Question: I want to develop education app about programming but I don't khow how to display source code ( Java / XML / C# / ... ) in TextView.
I think this is not work because syntax will mess up.
'''
myTextView.SetText("MY_SOURCE_CODE");
'''
So, Do anyone have an idea for this problem ? I know I could use library like <URL> in Android Studio , but I have no idea how to do this in Xamarin.Android
I would like to create something like this.

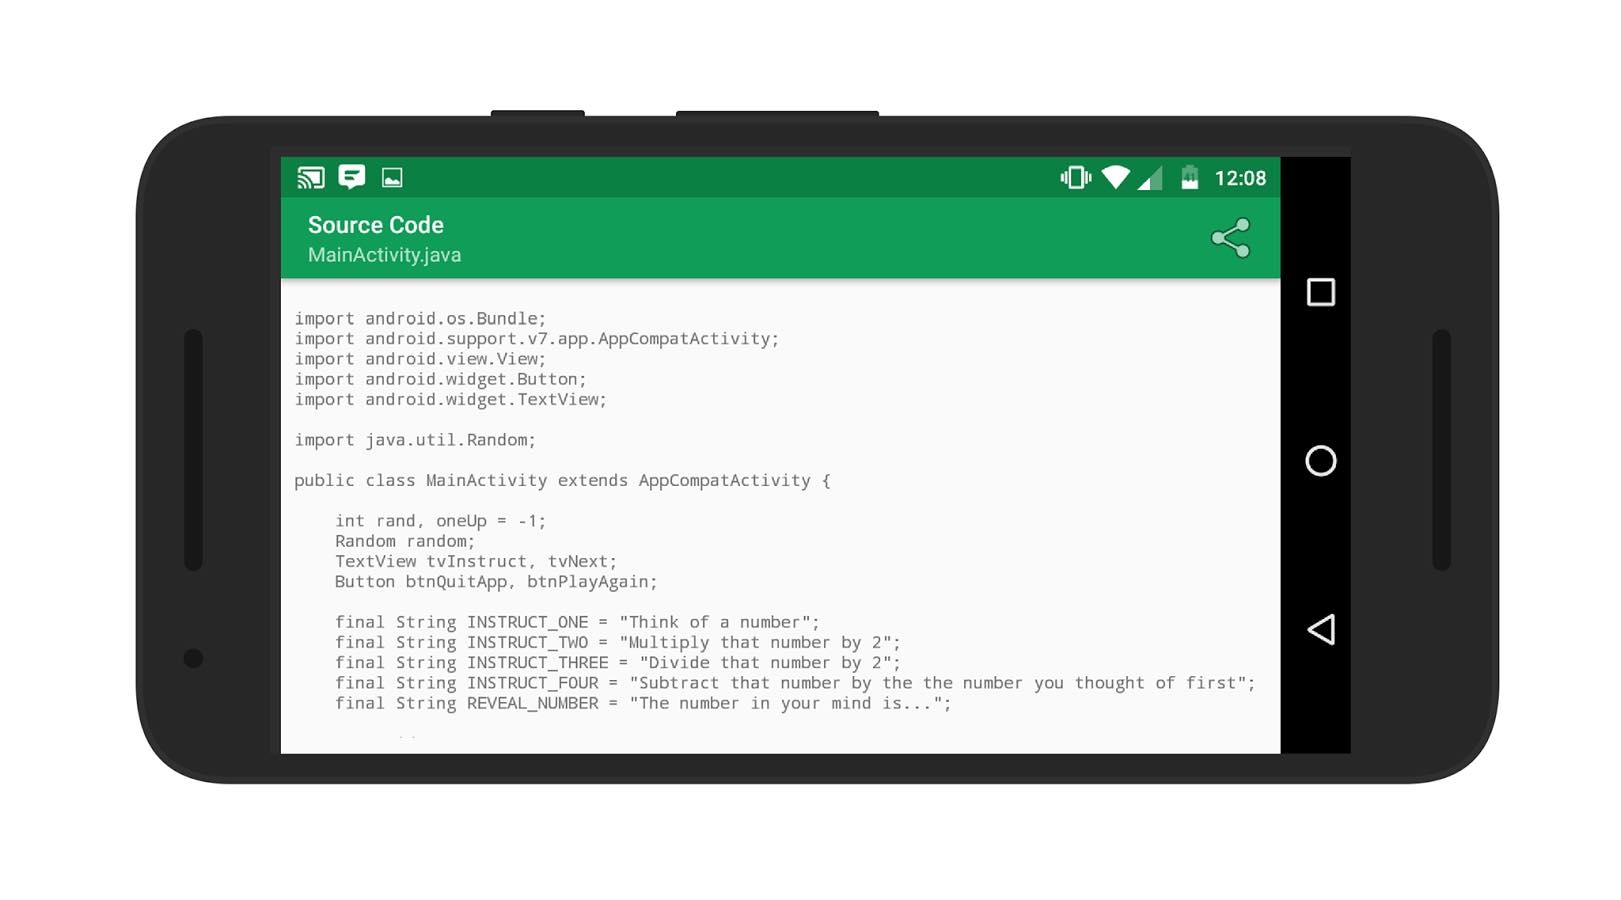
Answer: You could refer to this <URL>, the 'CodeView''s type is a 'WebView' but it could implement the same feature. And you could directly using it by download from nuget package :
<URL>
Add the view to your layout :
'''
<br.tiagohm.codeview.CodeView
android:id="@+id/codeView"
android:layout_width="match_parent"
android:layout_height="0dp"
android:layout_weight="1"
app:cv_font_size="14"
app:cv_highlight_line_number="36"
app:cv_show_line_number="true"
app:cv_start_line_number="0"
app:cv_wrap_line="true"
app:cv_zoom_enable="true">
</br.tiagohm.codeview.CodeView>
'''
When use it :
'''
public class CodeViewActivity : AppCompatActivity, CodeView.IOnHighlightListener
{
CodeView mCodeView;
private ProgressDialog mProgressDialog;
private int themePos = 0;
protected override void OnCreate(Bundle savedInstanceState)
{
base.OnCreate(savedInstanceState);
SetContentView(Resource.Layout.codeView);
mCodeView = FindViewById<CodeView>(Resource.Id.codeView);
mCodeView.SetOnHighlightListener(this)
.SetOnHighlightListener(this)
.SetTheme(Br.Tiagohm.Theme.ArduinoLight)
.SetCode(JAVA_CODE)
.SetLanguage(Language.Auto)
.SetWrapLine(true)
.SetFontSize(14)
.SetZoomEnabled(true)
.SetShowLineNumber(true)
.SetStartLineNumber(1)
.Apply();
mCodeView.SetTheme(Br.Tiagohm.Theme.All.ElementAt(1)).Apply();
}
private void setHighlightTheme(int pos)
{
mCodeView.SetTheme(Br.Tiagohm.Theme.All.ElementAt(pos)).Apply();
Toast.MakeText(this, Br.Tiagohm.Theme.All.ElementAt(pos).Name, ToastLength.Short).Show();
}
public void OnFinishCodeHighlight()
{
if (mProgressDialog != null)
{
mProgressDialog.Dismiss();
}
Toast.MakeText(this, "line count: " + mCodeView.LineCount, ToastLength.Short).Show();
}
public void OnFontSizeChanged(int sizeInPx)
{
Log.Debug("TAG", "font-size: " + sizeInPx + "px");
}
public void OnLanguageDetected(Language language, int relevance)
{
Toast.MakeText(this, "language: " + language + " relevance: " + relevance, ToastLength.Short).Show();
}
public void OnLineClicked(int lineNumber, string content)
{
Toast.MakeText(this, "line: " + lineNumber + " html: " + content, ToastLength.Short).Show();
}
public void OnStartCodeHighlight()
{
mProgressDialog = ProgressDialog.Show(this, null, "Carregando...", true);
}
#region Code
private static String JAVA_CODE = "package com.example.android.bluetoothchat;
" +
"
" +
"import android.os.Bundle;
" +
"import android.support.v4.app.FragmentTransaction;
" +
"import android.view.Menu;
" +
"import android.view.MenuItem;
" +
"import android.widget.ViewAnimator;
" +
"
" +
"import com.example.android.common.activities.SampleActivityBase;
" +
"import com.example.android.common.logger.Log;
" +
"import com.example.android.common.logger.LogFragment;
" +
"import com.example.android.common.logger.LogWrapper;
" +
"import com.example.android.common.logger.MessageOnlyLogFilter;
" +
"
" +
"/**
" +
" * A simple launcher activity containing a summary sample description, sample log and a custom
" +
" * {@link android.support.v4.app.Fragment} which can display a view.
" +
" * <p>
" +
" * For devices with displays with a width of 720dp or greater, the sample log is always visible,
" +
" * on other devices it's visibility is controlled by an item on the Action Bar.
" +
" */
" +
"public class MainActivity extends SampleActivityBase {
" +
"
" +
" public static final String TAG = "MainActivity";
" +
"
" +
" // Whether the Log Fragment is currently shown
" +
" private boolean mLogShown;
" +
"
" +
" @Override
" +
" protected void onCreate(Bundle savedInstanceState) {
" +
" super.onCreate(savedInstanceState);
" +
" setContentView(R.layout.activity_main);
" +
"
" +
" if (savedInstanceState == null) {
" +
" FragmentTransaction transaction = getSupportFragmentManager().beginTransaction();
" +
" BluetoothChatFragment fragment = new BluetoothChatFragment();
" +
" transaction.replace(R.id.sample_content_fragment, fragment);
" +
" transaction.commit();
" +
" }
" +
" }
" +
"
" +
" @Override
" +
" public boolean onCreateOptionsMenu(Menu menu) {
" +
" getMenuInflater().inflate(R.menu.main, menu);
" +
" return true;
" +
" }
" +
"
" +
" @Override
" +
" public boolean onPrepareOptionsMenu(Menu menu) {
" +
" MenuItem logToggle = menu.findItem(R.id.menu_toggle_log);
" +
" logToggle.setVisible(findViewById(R.id.sample_output) instanceof ViewAnimator);
" +
" logToggle.setTitle(mLogShown ? R.string.sample_hide_log : R.string.sample_show_log);
" +
"
" +
" return super.onPrepareOptionsMenu(menu);
" +
" }
" +
"
" +
" @Override
" +
" public boolean onPrepareOptionsMenu(Menu menu) {
" +
" MenuItem logToggle = menu.findItem(R.id.menu_toggle_log);
" +
" logToggle.setVisible(findViewById(R.id.sample_output) instanceof ViewAnimator);
" +
" logToggle.setTitle(mLogShown ? R.string.sample_hide_log : R.string.sample_show_log);
" +
"
" +
" return super.onPrepareOptionsMenu(menu);
" +
" }
" +
"
" +
" @Override
" +
" public boolean onPrepareOptionsMenu(Menu menu) {
" +
" MenuItem logToggle = menu.findItem(R.id.menu_toggle_log);
" +
" logToggle.setVisible(findViewById(R.id.sample_output) instanceof ViewAnimator);
" +
" logToggle.setTitle(mLogShown ? R.string.sample_hide_log : R.string.sample_show_log);
" +
"
" +
" return super.onPrepareOptionsMenu(menu);
" +
" }
" +
"
" +
" @Override
" +
" public boolean onOptionsItemSelected(MenuItem item) {
" +
" switch(item.getItemId()) {
" +
" case R.id.menu_toggle_log:
" +
" mLogShown = !mLogShown;
" +
" ViewAnimator output = (ViewAnimator) findViewById(R.id.sample_output);
" +
" if (mLogShown) {
" +
" output.setDisplayedChild(1);
" +
" } else {
" +
" output.setDisplayedChild(0);
" +
" }
" +
" supportInvalidateOptionsMenu();
" +
" return true;
" +
" }
" +
" return super.onOptionsItemSelected(item);
" +
" }
" +
"
" +
" /** Create a chain of targets that will receive log data */
" +
" @Override
" +
" public void initializeLogging() {
" +
" // Wraps Android's native log framework.
" +
" LogWrapper logWrapper = new LogWrapper();
" +
" // Using Log, front-end to the logging chain, emulates android.util.log method signatures.
" +
" Log.setLogNode(logWrapper);
" +
"
" +
" // Filter strips out everything except the message text.
" +
" MessageOnlyLogFilter msgFilter = new MessageOnlyLogFilter();
" +
" logWrapper.setNext(msgFilter);
" +
"
" +
" // On screen logging via a fragment with a TextView.
" +
" LogFragment logFragment = (LogFragment) getSupportFragmentManager()
" +
" .findFragmentById(R.id.log_fragment);
" +
" msgFilter.setNext(logFragment.getLogView());
" +
"
" +
" Log.i(TAG, "Ready");
" +
" }
" +
"}";
#endregion
}
'''
<URL>.